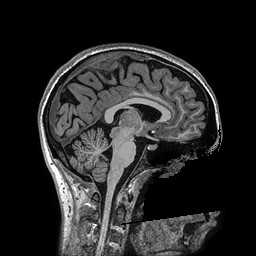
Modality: T1w
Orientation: sagittal
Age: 22
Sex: female